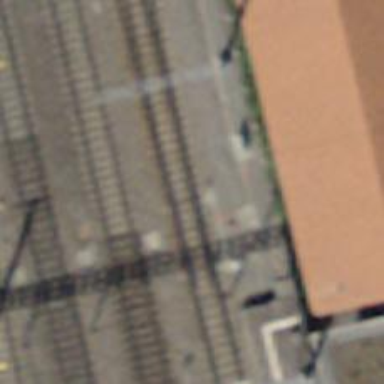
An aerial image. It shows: Solitary milestone along the railway.